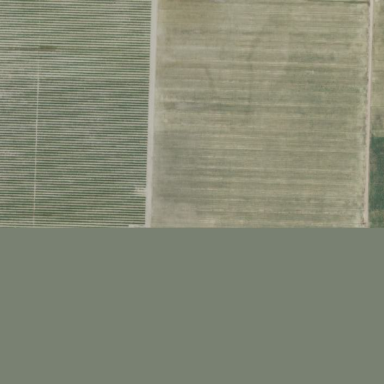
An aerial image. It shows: Farmland with fields for crop cultivation.